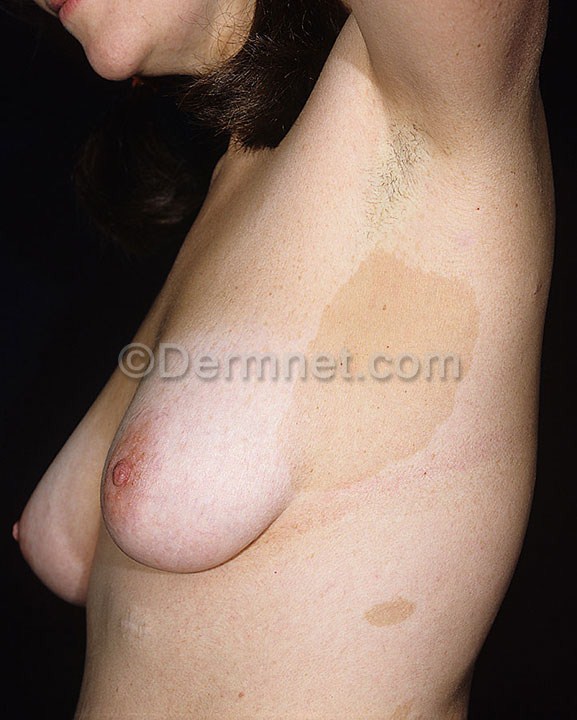
Disease: Systemic Disease